八年级 · 度量几何学
如图, 四边形 $A C D E$ 是证明勾股定理时用到的一个图形, $a 、 b 、 c$ 是 Rt $\triangle A B C$ 和 Rt $\triangle B E D$ 的边长, 已知 $A E=\sqrt{2} c$, 这时我们把关于 $x$ 的形如 $a x^{2}+\sqrt{2} c x+b=0$ 二次方程称为 “勾系一元二次方程 $"$.

请解决下列问题:

(1)写出一个 “勾系一元二次方程” ;

(2)求证: 关于 $x$ 的 “勾系一元二次方程” $a x^{2}+\sqrt{2} c x+b=0$, 必有实数根;

(3)若 $x=-1$ 是 “勾系一元二次方程” $a x^{2}+\sqrt{2} c x+b=0$ 的一个根, 且四边形 $A C D E$ 的周长是 $6 \sqrt{2}$, 求 $\triangle A B C$ 的面积.
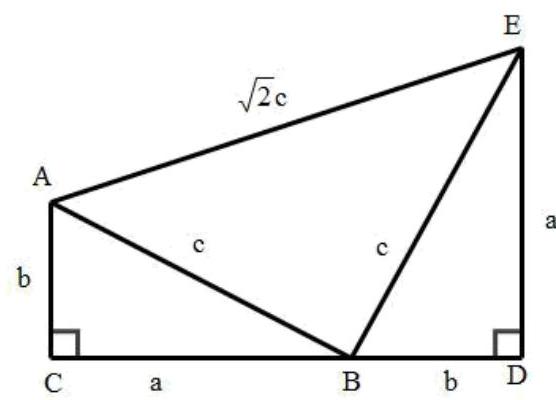
答案: 解: (1) 当 $a=3, b=4, c=5$ 时, 勾系一元二次方程为 $3 x^{2}+5 \sqrt{2} x+4=0$;

(2) 依题意得 $\Delta=(\sqrt{2} c)^{2}-4 a b=2 c^{2}-4 a b$,

$\because a^{2}+b^{2}=c^{2}$

$\therefore 2 c^{2}-4 a b=2\left(a^{2}+b^{2}\right)-4 a b=2(a-b)^{2} \geq 0$, 即 $\Delta \geq 0$, 故方程必有实数根;

(3) 把 $x=-1$ 代入得 $a+b=\sqrt{2} c$,

$\because$ 四边形 $A C D E$ 的周长是 $6 \sqrt{2}$,

即 $2(a+b)+\sqrt{2} c=6 \sqrt{2}$,

故得到 $c=2$,
$\therefore a^{2}+b^{2}=4, a+b=2 \sqrt{2}$,

$\because(a+b)^{2}=a^{2}+b^{2}+2 a b$,

$\therefore a b=2$,

故 $\triangle A B C$ 的面积为 $\frac{1}{2} a b=1$.

【解析】此题主要考查一元二次方程的应用, 解题的关键是熟知勾股定理、根的判别式及完全平方公式的应用.

(1) 直接找一组勾股数代入方程即可;

(2) 根据根的判别式即可求解;

（3）根据方程的解代入求出 $a, b, c$ 的关系, 再根据完全平方公式的变形进行求解.